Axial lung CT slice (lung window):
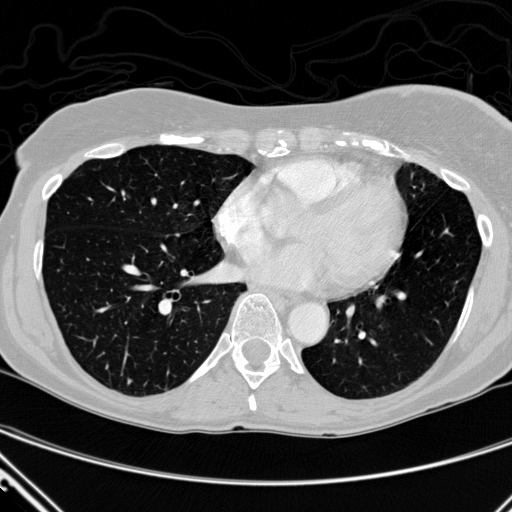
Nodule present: no